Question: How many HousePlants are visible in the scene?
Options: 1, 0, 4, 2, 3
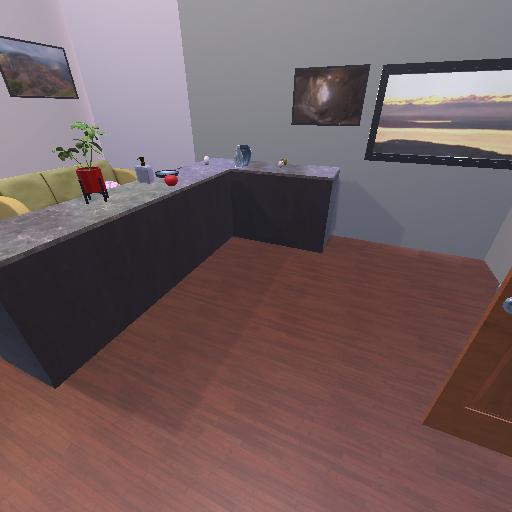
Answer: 1